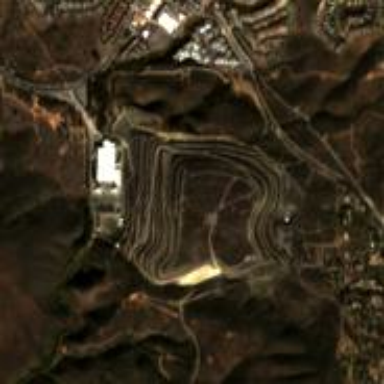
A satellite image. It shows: Landfill area.